Current action and preconditions to check: trajectory_clear

Your task: For each precondition in the list above, predict whether it will hold at this action.

Consider the current scene as observed from the mobile robot's camera, and analyze the predicted future states of all dynamic agents (e.g., people, animals, vehicles, or any moving entities) within the NEXT SECOND.

IMPORTANT: Only answer "very likely" if you are absolutely certain—based on strong, clear evidence—that a dynamic agent will violate the precondition in the predicted future state. Do NOT answer "very likely" for unlikely, ambiguous, or low-probability risks.

Ask yourself for each precondition: Is there a high probability, with clear and convincing evidence, that the predicted future states of any dynamic agent will interfere with the predicted future state of the currently executing action within the NEXT SECOND, causing that precondition to fail?

Assess the risk level based on these predictions. Use "likely" or "very likely" if motions create a clear risk of interference.

Use "neutral" or "improbable" if agents are nearby but their predicted paths are clearly diverging or non-conflicting.

Failure Risk Categories: "very improbable", "improbable", "neutral", "likely", "very likely"

Answer Format: Output ONLY the probability_of_failure value from these categories: "very improbable", "improbable", "neutral", "likely", "very likely"

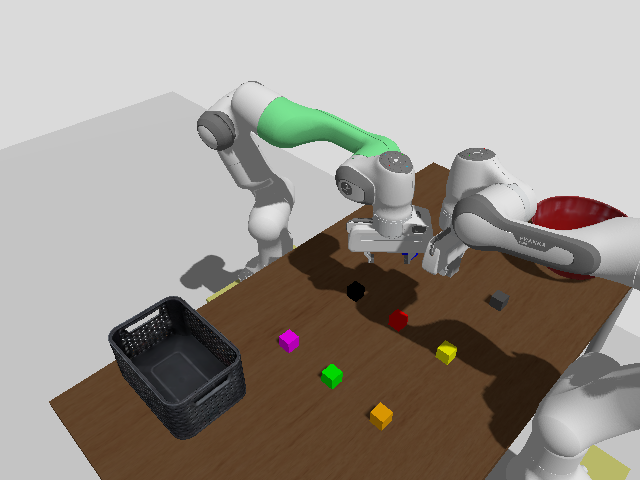

Answer: likely